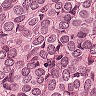
Metastatic tissue present: yes